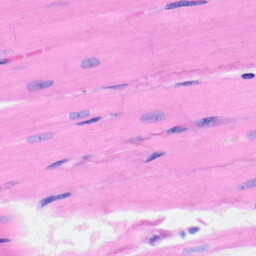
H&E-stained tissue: Heart